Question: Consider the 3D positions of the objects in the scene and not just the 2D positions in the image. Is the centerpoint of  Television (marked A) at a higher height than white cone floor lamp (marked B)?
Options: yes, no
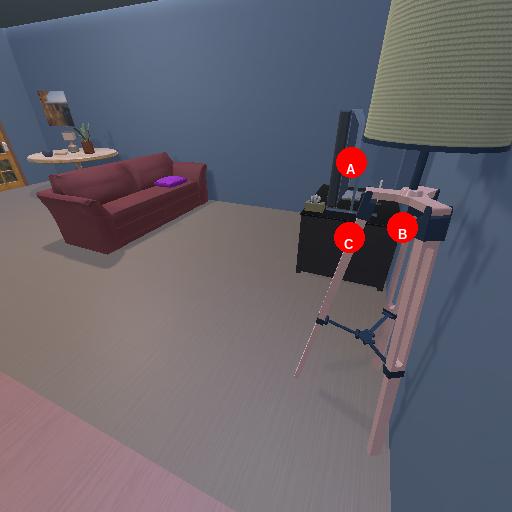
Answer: yes